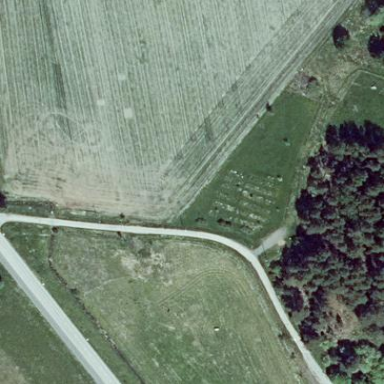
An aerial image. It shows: Cemetery.